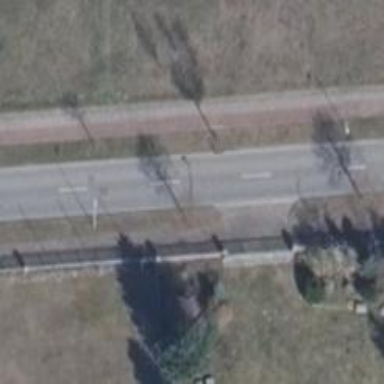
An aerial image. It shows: Avenue lined with deciduous broadleaved trees.